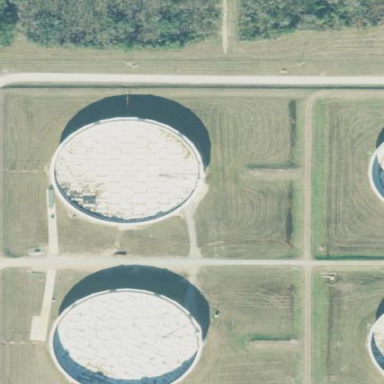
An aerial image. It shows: Storage tank building.